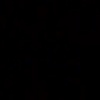
Label: space